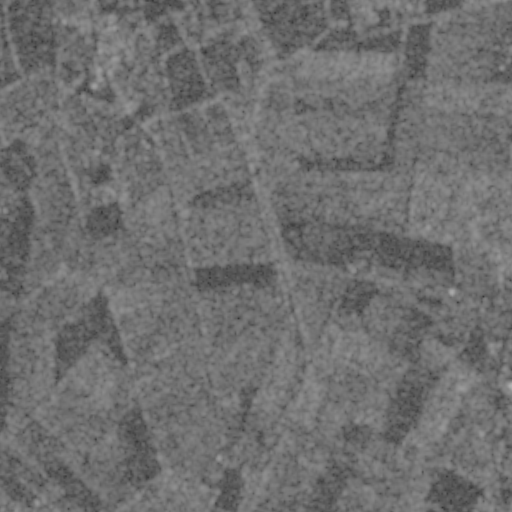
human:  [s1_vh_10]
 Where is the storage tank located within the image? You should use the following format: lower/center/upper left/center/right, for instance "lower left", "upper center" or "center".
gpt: The storage tank is located in the upper left of the image.
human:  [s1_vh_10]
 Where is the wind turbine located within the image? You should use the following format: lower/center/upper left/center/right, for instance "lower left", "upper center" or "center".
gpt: The wind turbine is located in the upper right of the image.
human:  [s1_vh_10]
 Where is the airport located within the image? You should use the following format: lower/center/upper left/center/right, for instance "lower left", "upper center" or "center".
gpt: There is no airport in the image.

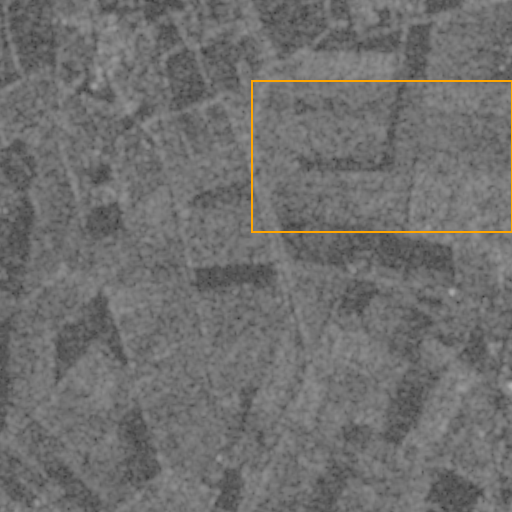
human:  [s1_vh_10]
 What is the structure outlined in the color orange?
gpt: The structure outlined in orange is a crop field.
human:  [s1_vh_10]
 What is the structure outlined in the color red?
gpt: There is no red outline.